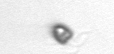
Label: Pyramimonas